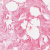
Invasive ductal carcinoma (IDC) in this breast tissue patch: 0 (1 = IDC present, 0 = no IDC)